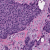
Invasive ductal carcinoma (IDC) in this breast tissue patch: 1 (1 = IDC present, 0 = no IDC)